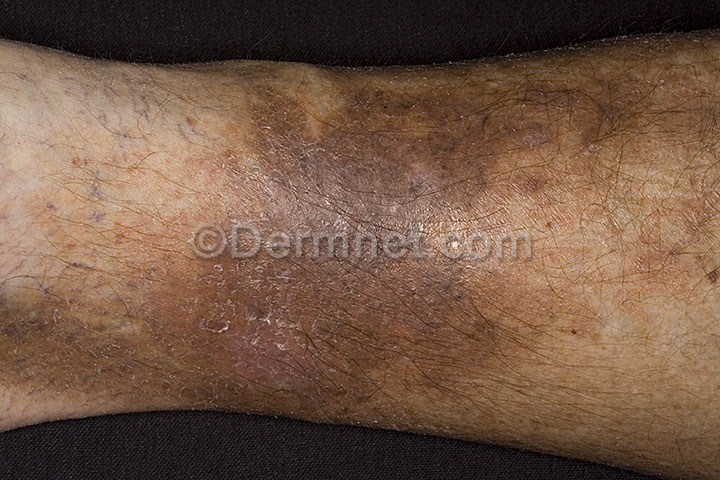
Disease: Eczema Photos